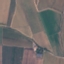
Label: PermanentCrop